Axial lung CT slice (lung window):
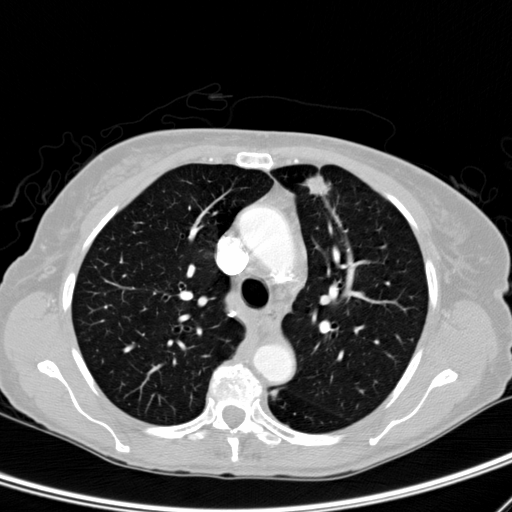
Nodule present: yes
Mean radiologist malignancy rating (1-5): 5